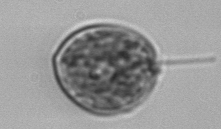
Label: Prorocentrum